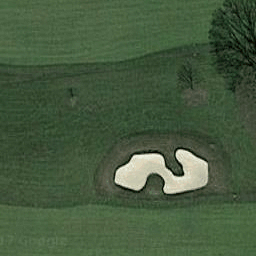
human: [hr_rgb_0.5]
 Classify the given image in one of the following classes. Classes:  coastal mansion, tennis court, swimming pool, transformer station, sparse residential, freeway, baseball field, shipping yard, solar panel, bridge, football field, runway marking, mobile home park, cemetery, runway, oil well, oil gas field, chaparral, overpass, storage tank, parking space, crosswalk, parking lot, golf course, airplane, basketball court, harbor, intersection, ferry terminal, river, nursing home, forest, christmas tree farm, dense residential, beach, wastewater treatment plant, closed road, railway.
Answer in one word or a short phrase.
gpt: golf course